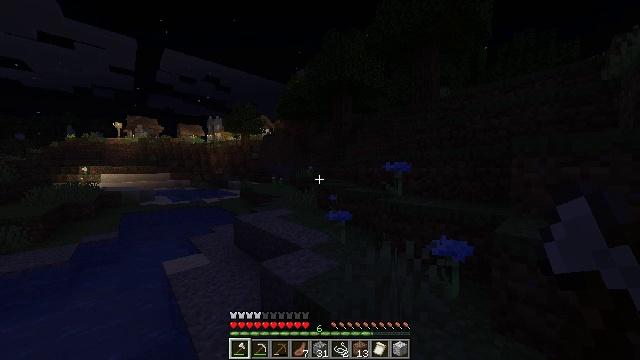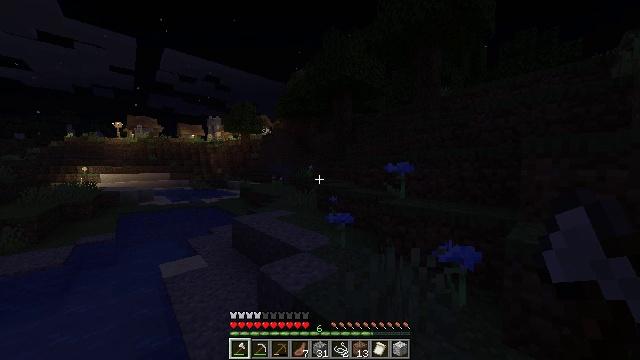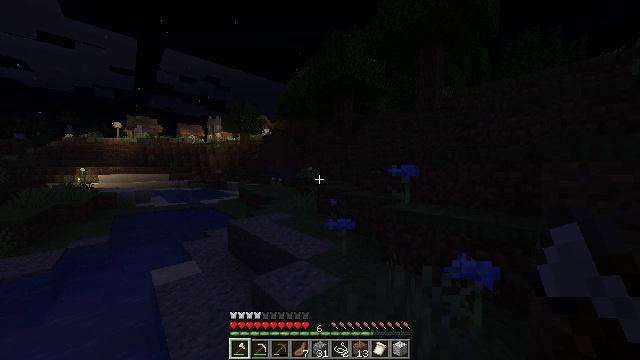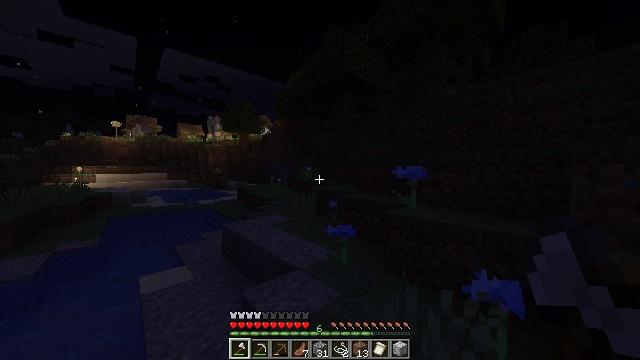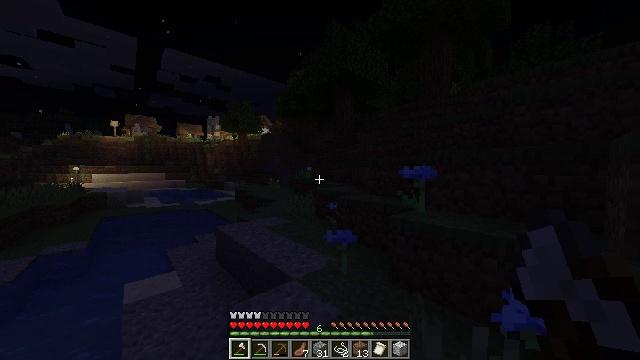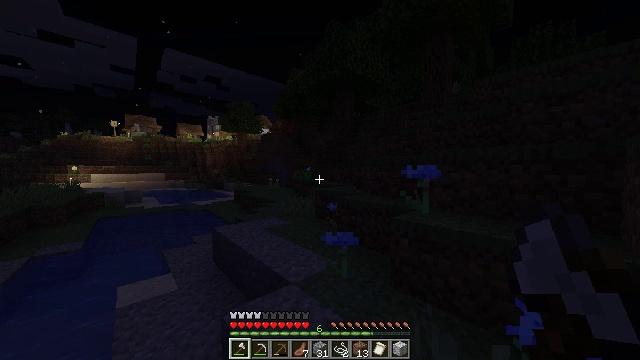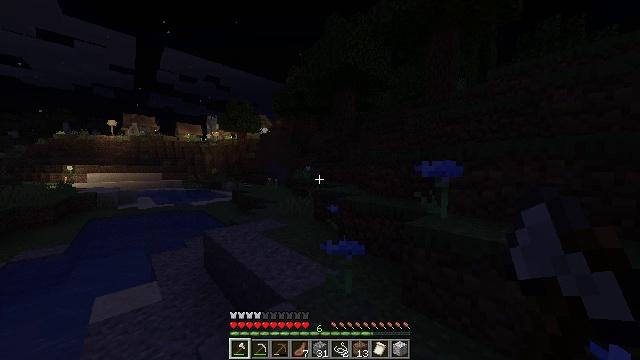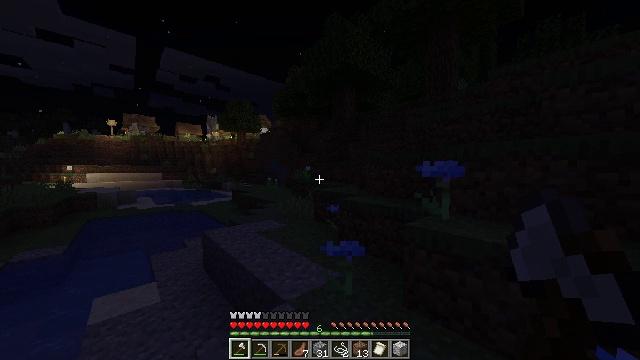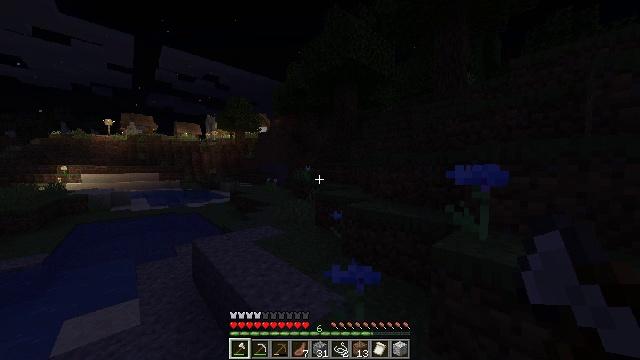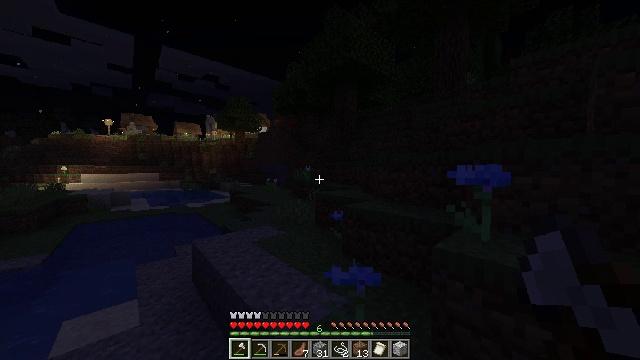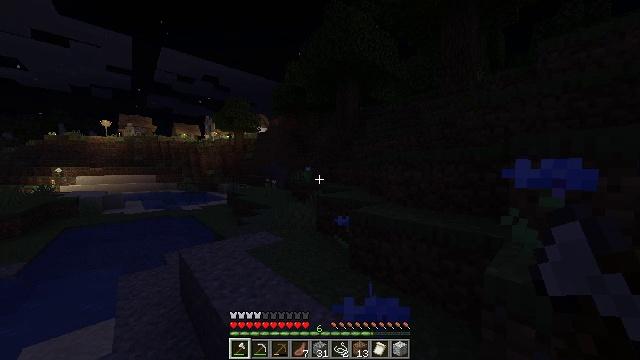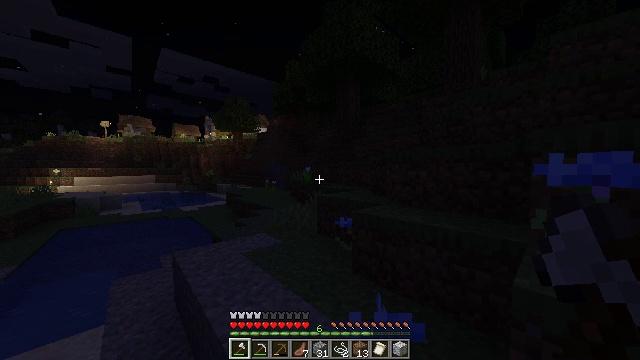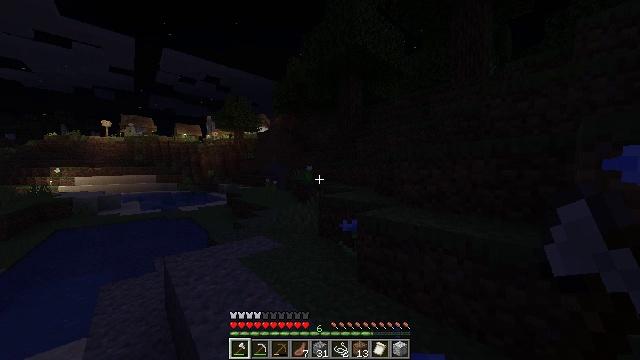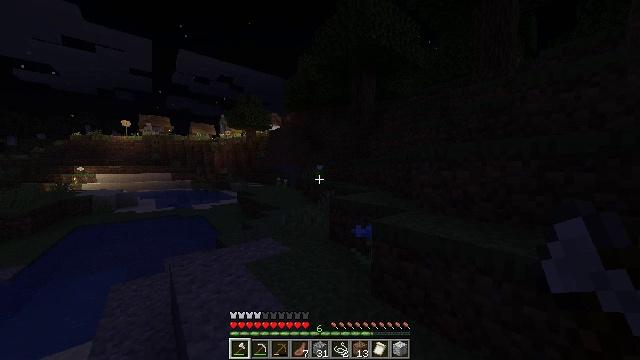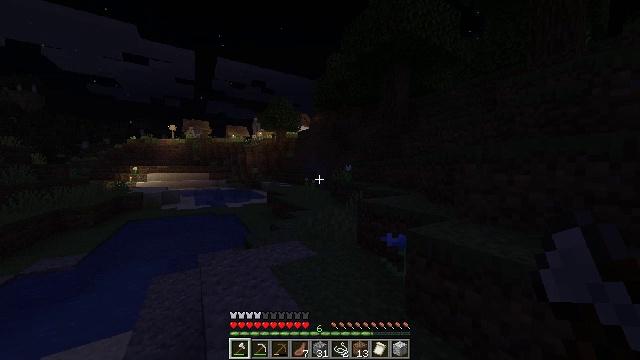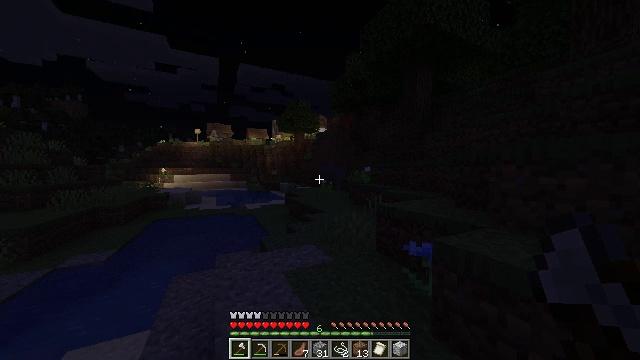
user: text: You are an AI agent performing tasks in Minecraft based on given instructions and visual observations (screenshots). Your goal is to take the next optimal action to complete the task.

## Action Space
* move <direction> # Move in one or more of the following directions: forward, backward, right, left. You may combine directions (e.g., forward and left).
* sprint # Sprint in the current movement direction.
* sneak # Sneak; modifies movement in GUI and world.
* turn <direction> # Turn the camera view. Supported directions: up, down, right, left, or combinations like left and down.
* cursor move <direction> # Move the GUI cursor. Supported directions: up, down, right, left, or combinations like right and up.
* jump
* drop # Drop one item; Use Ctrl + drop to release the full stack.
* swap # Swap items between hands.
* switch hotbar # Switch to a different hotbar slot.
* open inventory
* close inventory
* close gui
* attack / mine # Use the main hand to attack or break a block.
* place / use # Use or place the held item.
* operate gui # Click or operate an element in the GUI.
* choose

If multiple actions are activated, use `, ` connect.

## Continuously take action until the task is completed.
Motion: motion action
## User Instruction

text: Collect the purple wall banner by breaking it.
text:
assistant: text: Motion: move forward
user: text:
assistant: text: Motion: move forward
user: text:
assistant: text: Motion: move forward
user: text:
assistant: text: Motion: move forward
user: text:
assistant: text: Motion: move forward
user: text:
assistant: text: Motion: move forward
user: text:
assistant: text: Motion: move forward
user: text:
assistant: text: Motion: move forward
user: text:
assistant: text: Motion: move forward
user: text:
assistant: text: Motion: move forward
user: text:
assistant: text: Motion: move forward
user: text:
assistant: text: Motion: move forward
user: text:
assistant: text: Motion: move forward, turn left
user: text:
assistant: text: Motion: move forward, turn left
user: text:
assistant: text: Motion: turn left
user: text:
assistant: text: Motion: move forward
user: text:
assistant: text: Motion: move forward
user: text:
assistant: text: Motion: no_op
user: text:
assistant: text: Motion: no_op
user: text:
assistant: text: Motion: move forward
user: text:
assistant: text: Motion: move forward
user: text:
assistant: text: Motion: move forward
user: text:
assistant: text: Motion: move forward
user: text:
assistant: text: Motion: move forward, turn left and down
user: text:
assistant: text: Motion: move forward, turn left and down
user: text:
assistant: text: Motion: move forward, turn left and down
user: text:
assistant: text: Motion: move forward, turn left and down
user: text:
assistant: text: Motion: move forward, turn down
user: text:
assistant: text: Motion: move forward
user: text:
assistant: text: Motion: move forward